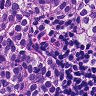
Metastatic tissue present: yes